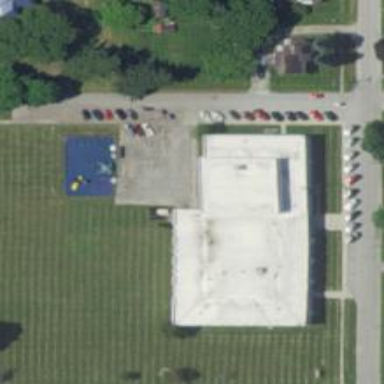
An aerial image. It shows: School building.